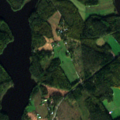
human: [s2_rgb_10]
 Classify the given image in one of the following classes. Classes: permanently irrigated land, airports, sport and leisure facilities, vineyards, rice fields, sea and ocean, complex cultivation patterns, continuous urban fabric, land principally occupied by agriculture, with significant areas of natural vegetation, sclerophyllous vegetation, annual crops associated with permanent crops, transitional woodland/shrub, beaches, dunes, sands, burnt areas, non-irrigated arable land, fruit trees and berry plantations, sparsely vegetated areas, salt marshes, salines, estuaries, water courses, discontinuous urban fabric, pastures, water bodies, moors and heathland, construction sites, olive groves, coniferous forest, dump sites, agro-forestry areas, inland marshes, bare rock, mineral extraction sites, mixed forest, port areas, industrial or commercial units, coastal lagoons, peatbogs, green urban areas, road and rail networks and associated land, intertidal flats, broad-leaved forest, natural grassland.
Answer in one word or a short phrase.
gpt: land principally occupied by agriculture, with significant areas of natural vegetation, coniferous forest, mixed forest, water bodies